Aerial crown-view tile of a tropical tree (Barro Colorado Island, Panama), acquired 20250715:
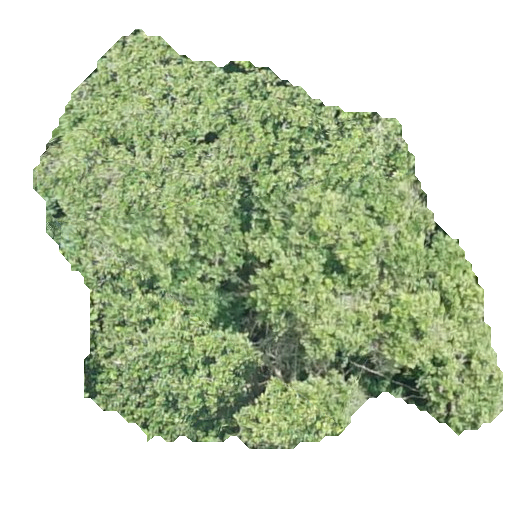
Species: Anacardium excelsum
GBIF accepted scientific name: Anacardium excelsum
Crown area: 199.325 m²